Question: >
<URL>
Write this simple code in Firebug:
'''
console.log(new String("string instance"));
console.log("string instance");
'''
What you see is:

Why these two 'console.log()' calls result in different output? Why string literal is not the same as creating a string through 'String' object? Is it a Firebug representation style? Or do they differ in nature?
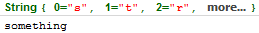
Answer: They differ. A string literal is a primitive value, while a "String" instance is an object. The primitive string type is promoted automatically to a String object when necessary.
Similarly, there are numeric primitives and "Number" instances, and boolean primitives and "Boolean" instances.